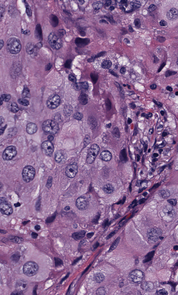
Tumor epithelial tissue: yes
Tumor-associated stroma tissue: yes
Normal tissue: no